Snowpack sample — Buffalo Mountain, Silverthorne, Colorado, USA (2/22/26, 2:02 PM MST)
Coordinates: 39.622, -106.113
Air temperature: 33 °F
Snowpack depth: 63 cm
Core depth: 10 cm
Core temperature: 30.2 °F
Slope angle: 11°, slope face: 116°
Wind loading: low
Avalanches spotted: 0
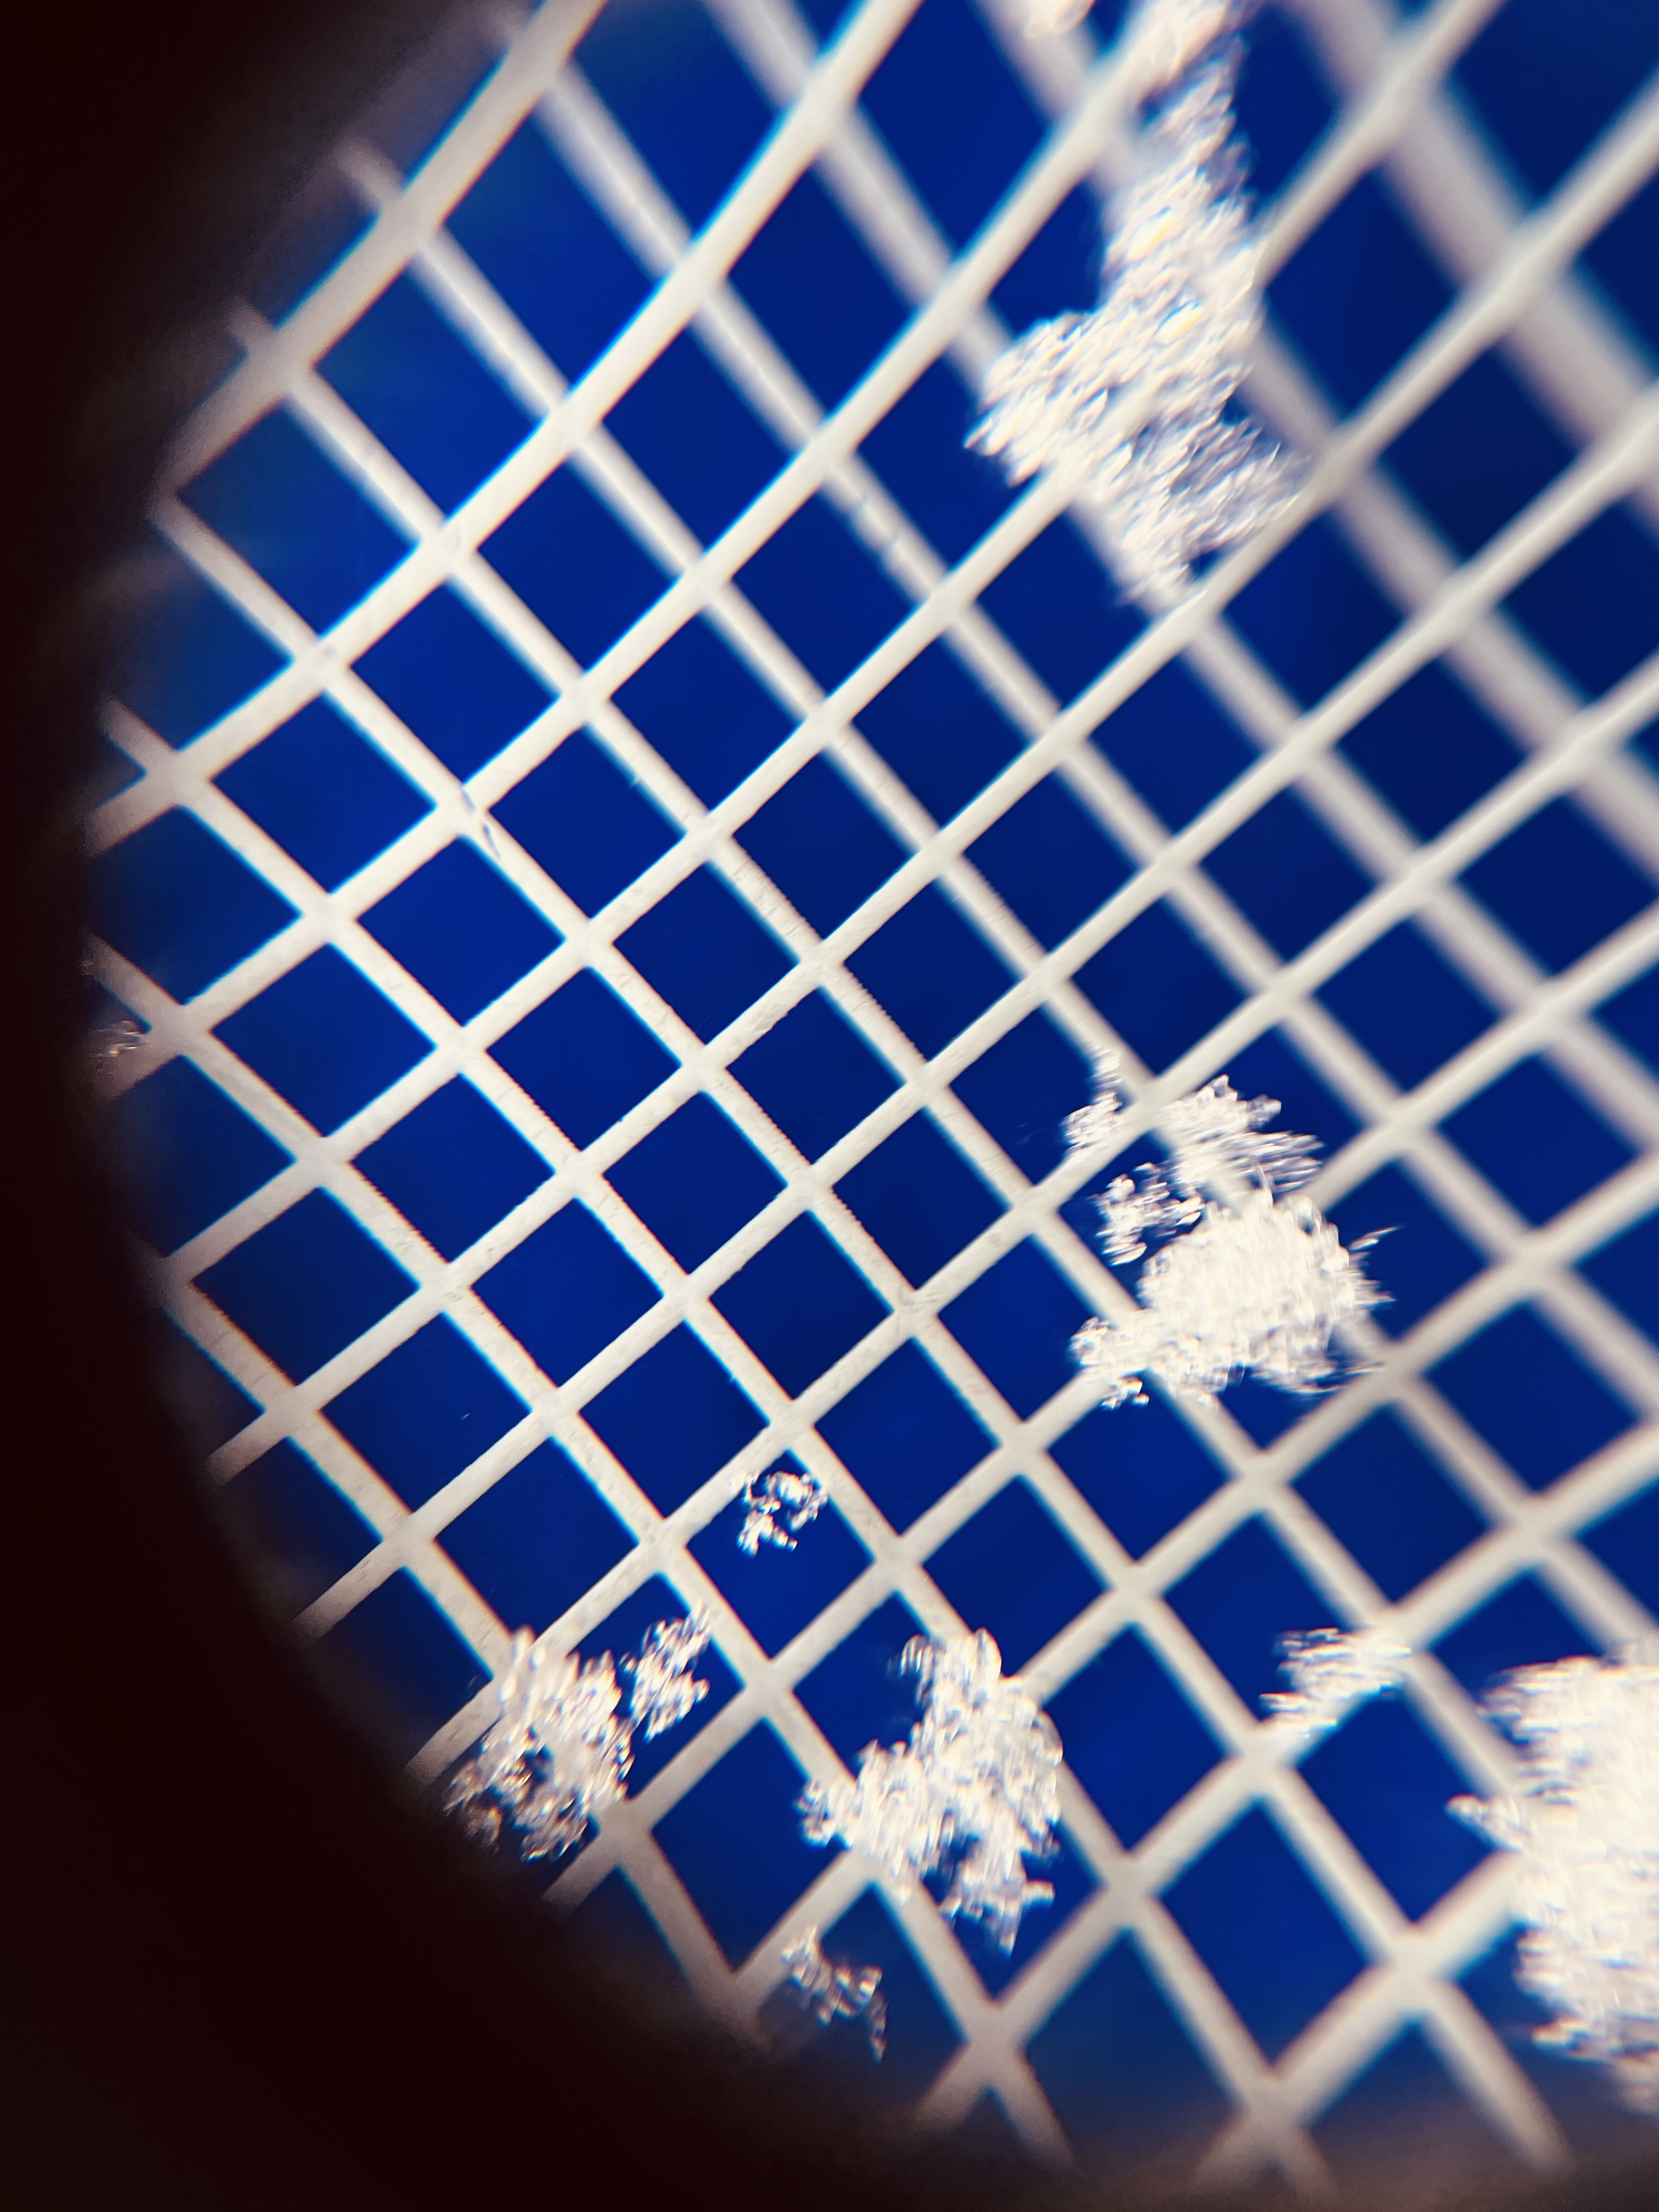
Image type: magnified_profile
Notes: In a firebreak similar to site 1, minimal wind loading with no spotted avalanches (not many faces in view though)